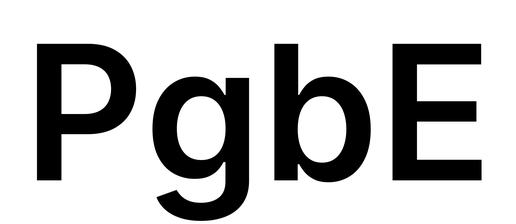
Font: Inter_SemiBold